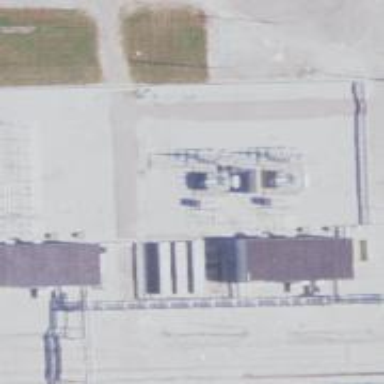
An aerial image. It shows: Switch for power supply.